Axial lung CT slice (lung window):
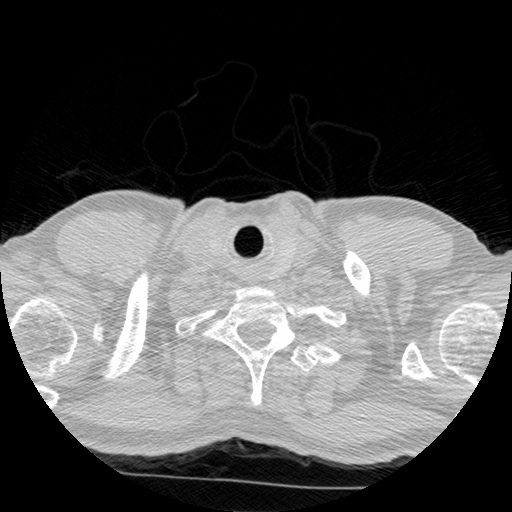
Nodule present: no